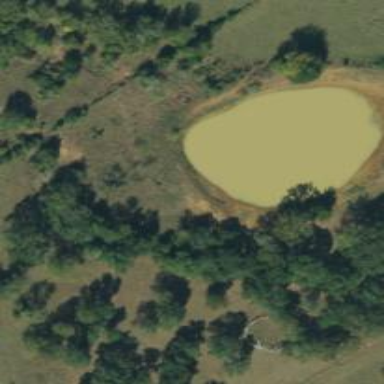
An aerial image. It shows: Reservoir of natural water.